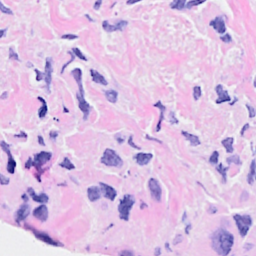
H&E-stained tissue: Breast